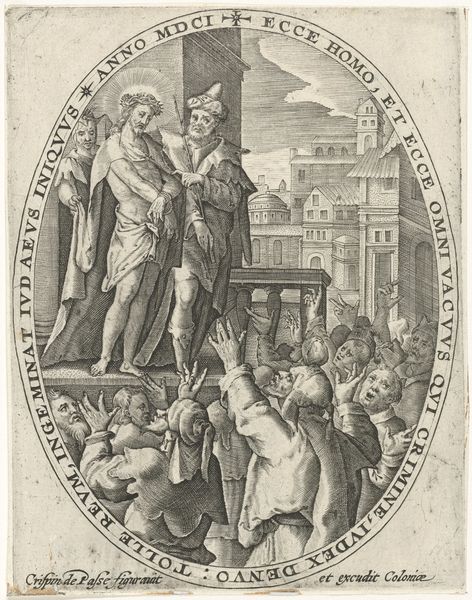
Titel: Christus aan het volk getoond
Künstler: Crispijn van de (I) Passe
Standort: Amsterdam
Institution: Rijksmuseum
Schlagwörter: mann, nackt, umhang, weiß, menschen, stadt, fenster, finger, schwarz, richter, arme, hände, häuser, kirche, oval, schrift, stab, dächer, geländer, druck, holzstich, stich, text, menschenmenge, anklage, heiligenschein, christus, jesus, heiliger, kupferstich, turban, latein, glorie, passion, gefesselt, anno, ecce homo, homo, vorführung chrisus, anklage christus